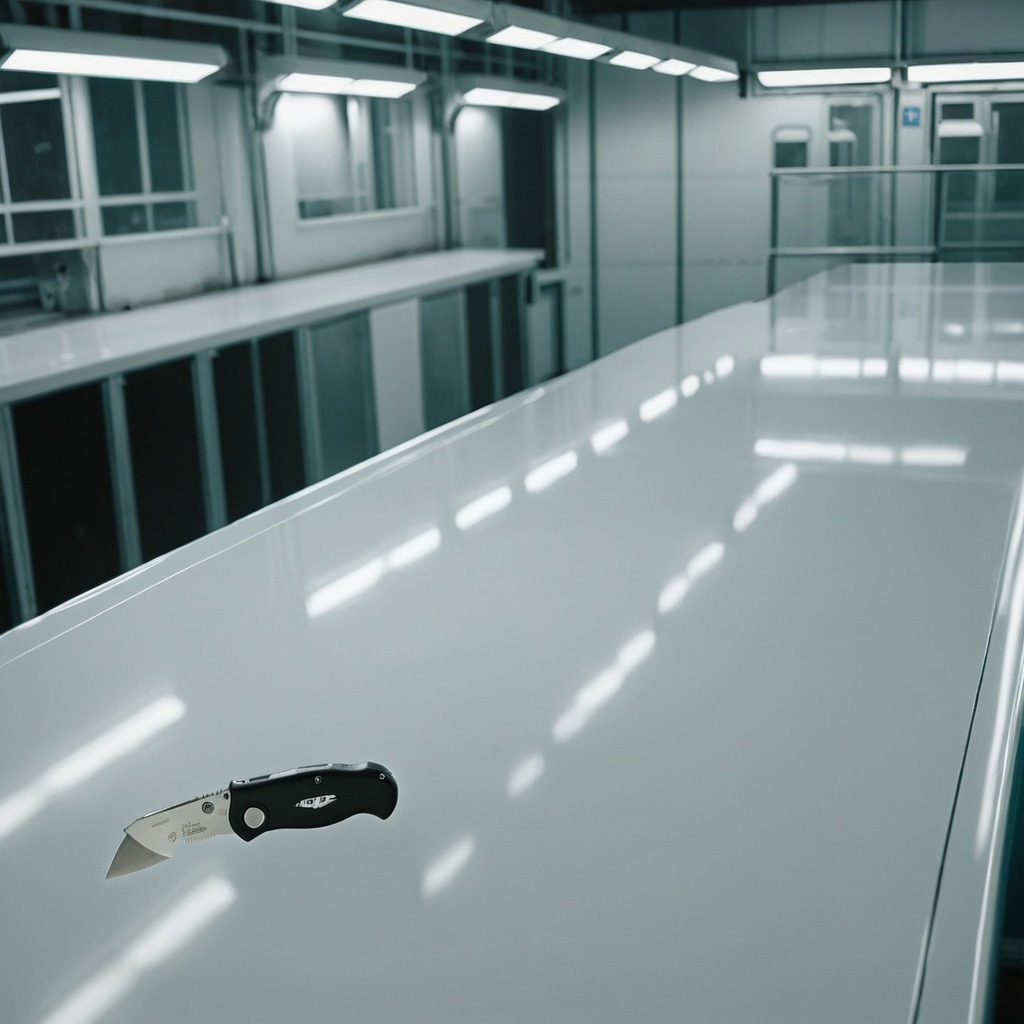
A utility knife is lying on a high-gloss table in a ship maintenance bay industrial lighting.